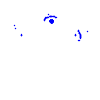
Particle: pion